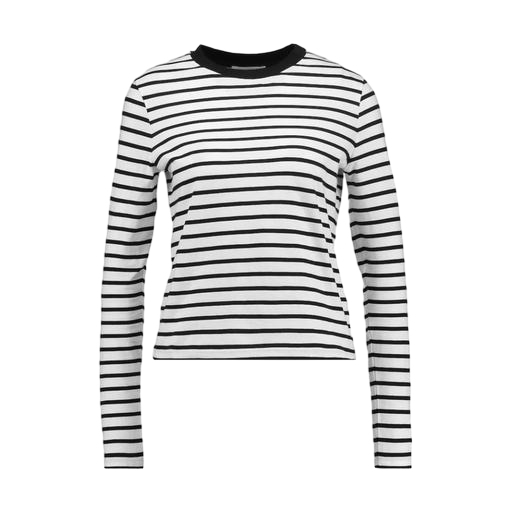
white long-sleeved striped top, black striped long-sleeve t-shirt, black and white striped shirt, white background